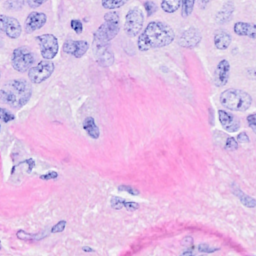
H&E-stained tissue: Breast